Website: apple
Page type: order-returns
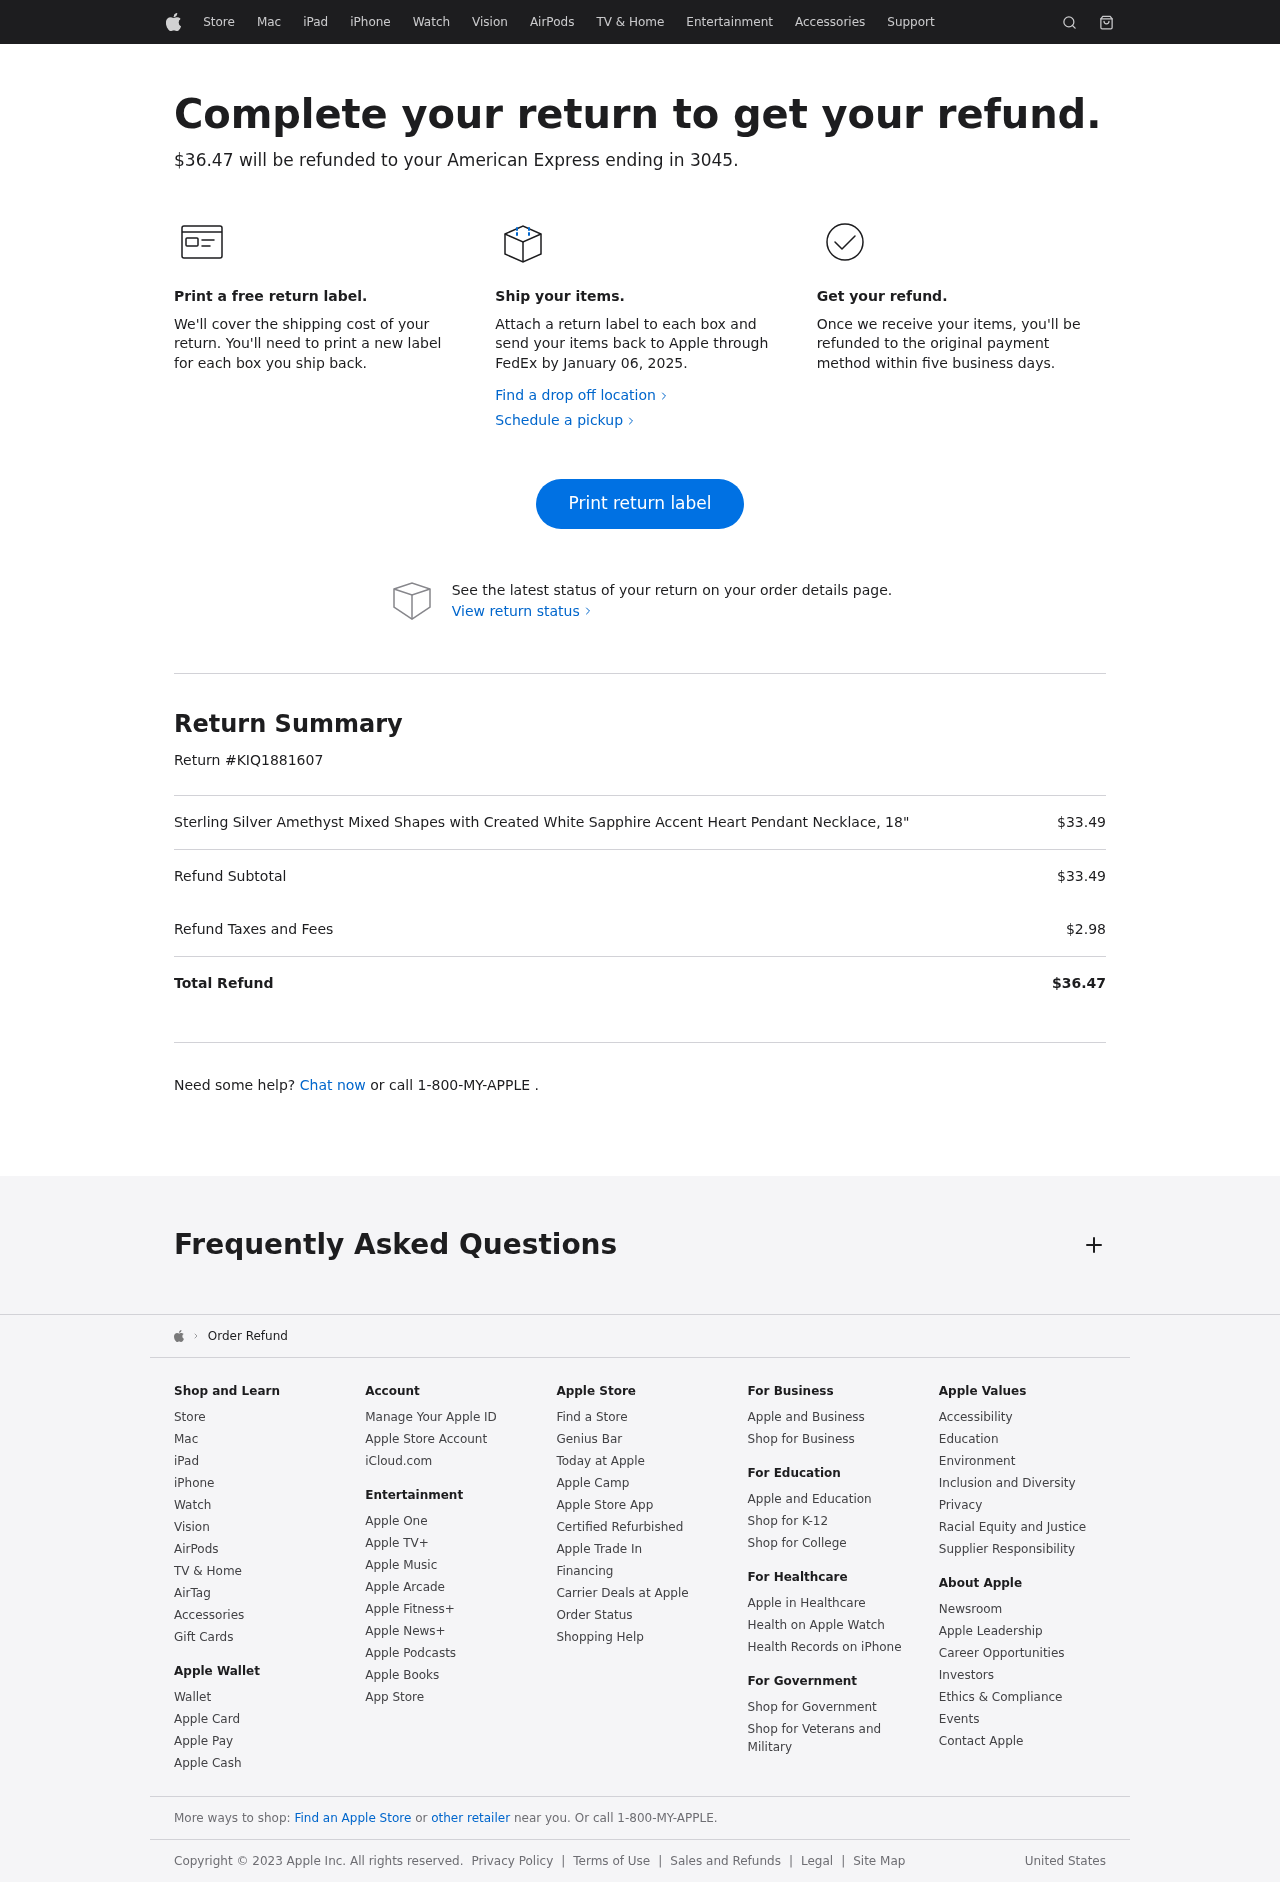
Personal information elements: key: PII_CARD_LAST4
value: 3045
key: PII_CARD_TYPE
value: American Express
Product elements: key: PRODUCT1_NAME
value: Sterling Silver Amethyst Mixed Shapes with Created White Sapphire Accent Heart Pendant Necklace, 18"
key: PRODUCT1_PRICE
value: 33.49
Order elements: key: ORDER_TOTAL
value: $36.47
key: ORDER_RETURN_BY_DATE
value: January 06, 2025
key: ORDER_RETURN_ID
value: KIQ1881607
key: ORDER_SUBTOTAL
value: $33.49
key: ORDER_TAX
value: $2.98